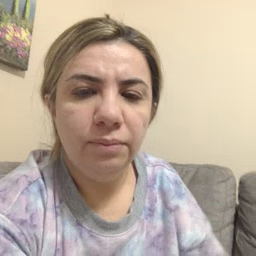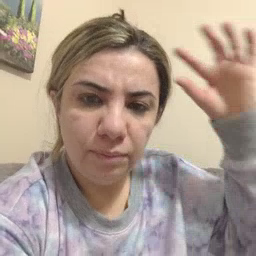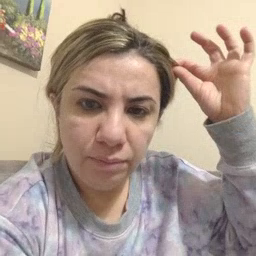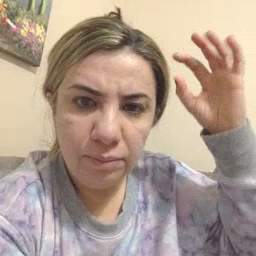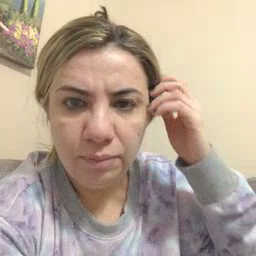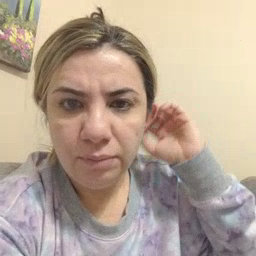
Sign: hair